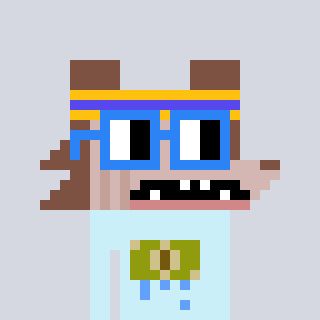
a pixel art character with square blue glasses, a werewolf-shaped head and a cold-colored body on a cool background